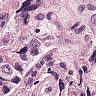
Metastatic tissue present: yes